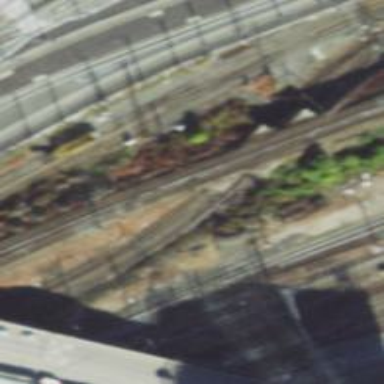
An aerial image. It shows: Bridge over railway with electrified contact lines.